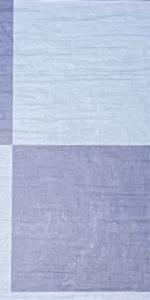
Label: Empty